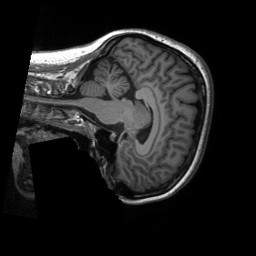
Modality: T1w
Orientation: sagittal
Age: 33
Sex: female
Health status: healthy
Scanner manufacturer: siemens
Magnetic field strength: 3 T
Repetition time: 2.3 s
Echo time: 0.00229 s